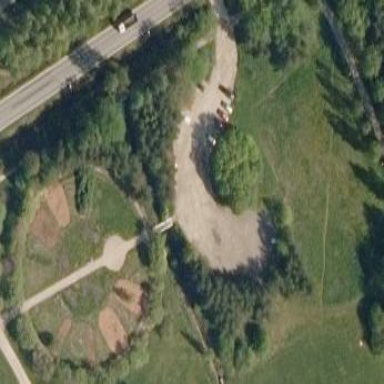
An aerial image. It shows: Unpaved parking area with surface parking facilities.